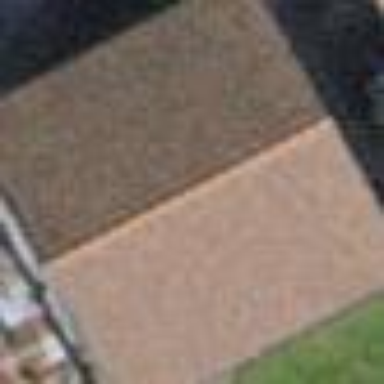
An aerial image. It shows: Garage.